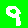
Digit: 9